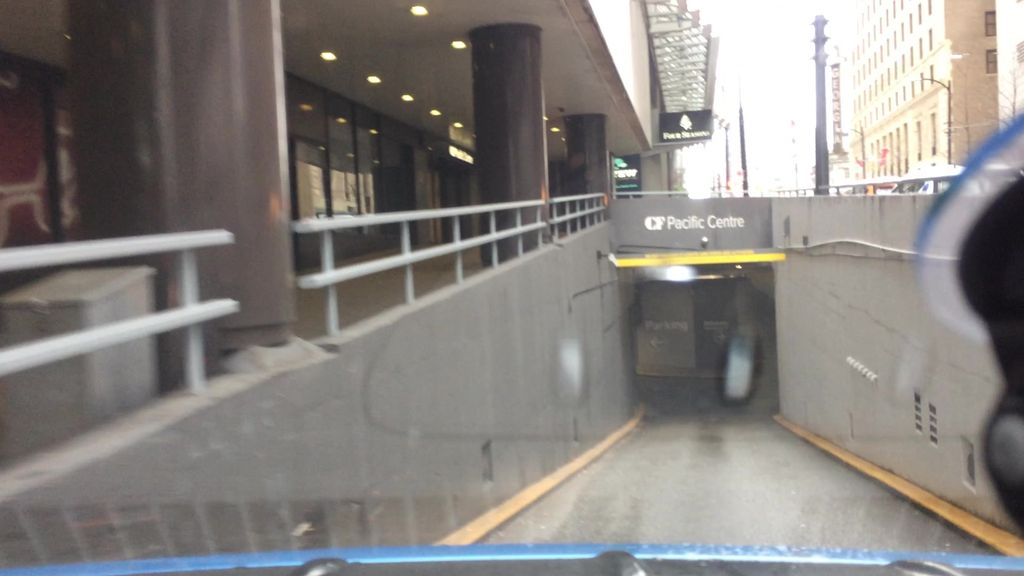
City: vancouver